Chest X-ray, PA view. Patient: 29 years old, sex F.
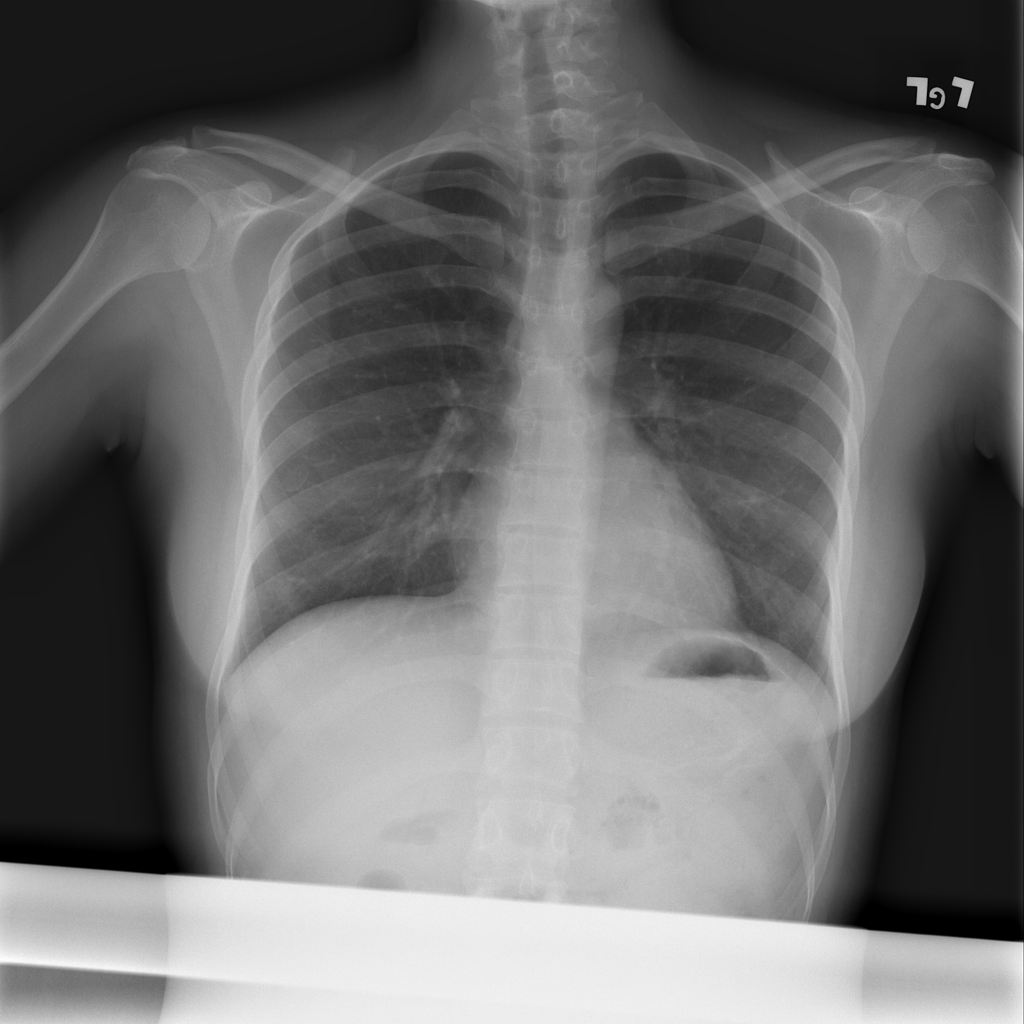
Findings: No Finding